Aerial crown-view tile of a tropical tree (Barro Colorado Island, Panama), acquired 20240611:
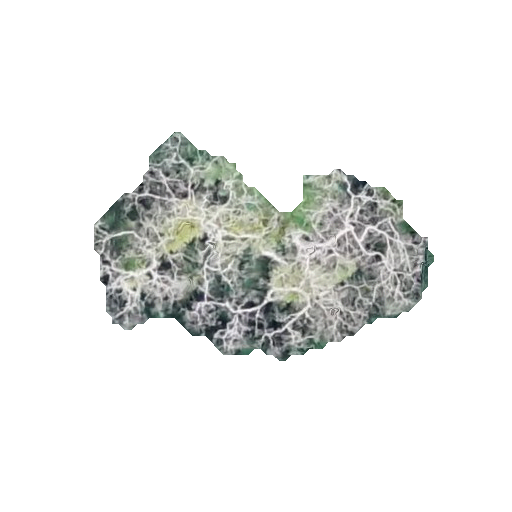
Species: Cordia alliodora
GBIF accepted scientific name: Cordia alliodora
Crown area: 76.909 m²